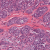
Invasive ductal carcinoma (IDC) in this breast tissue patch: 0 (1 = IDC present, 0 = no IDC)